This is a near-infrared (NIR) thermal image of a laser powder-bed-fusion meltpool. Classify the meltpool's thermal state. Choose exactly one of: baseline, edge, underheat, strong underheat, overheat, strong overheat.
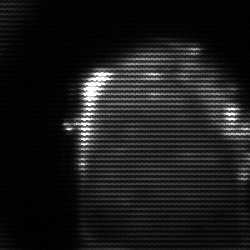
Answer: baseline